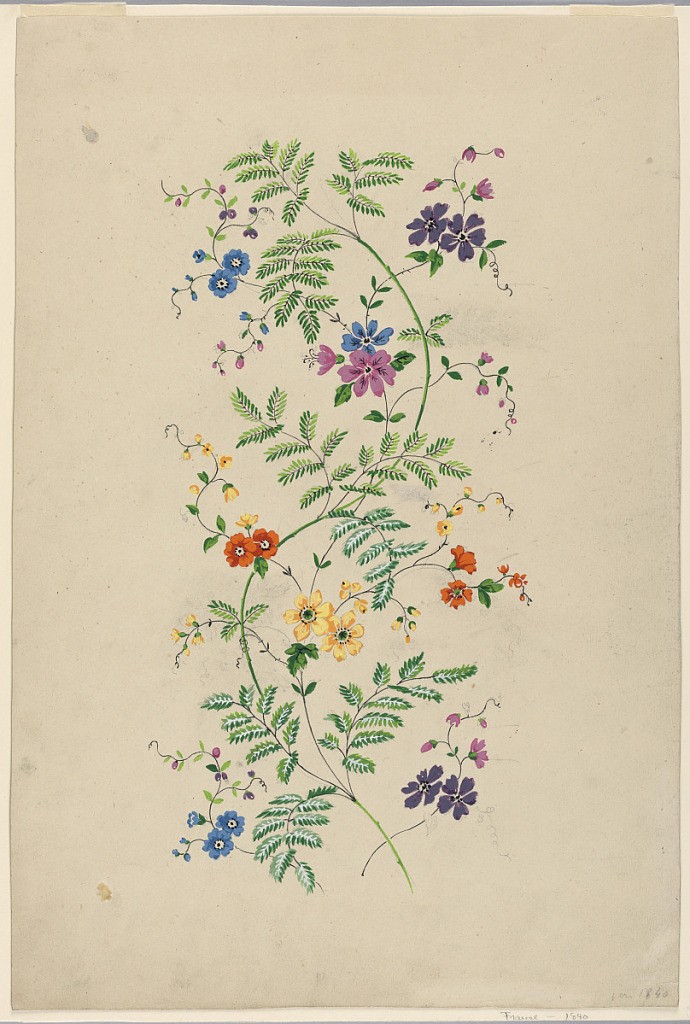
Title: Design for a Vertical Rinceau for a Woven Fabric
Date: ca. 1840
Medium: Graphite, brush and gouache on paper
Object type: Drawing
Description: Somewhat more than two waves of an undulated s tem with boughs with various kinds of flowers and leaves are shown. Not quite finished.